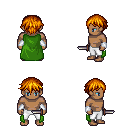
a pixel art fantasy rpg character, male body template, human, dark skin, green cape, white pants, dark blonde short bangs hairstyle, white cloth bracers, dagger, four views (front, back, left, right), 2x2 character sprite sheet, small pixel art, hard edges, no anti-aliasing